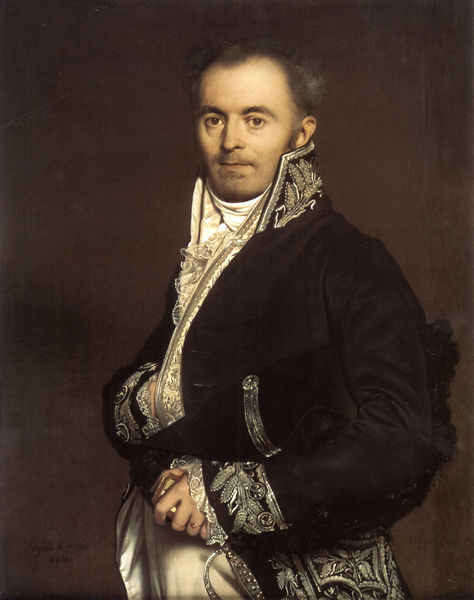
Titel: Hippolyte-Francois Devillers
Künstler: Jean-Auguste-Dominque Ingres
Institution: Zürich, Sammlung E.G.Bührle
Schlagwörter: blätter, gemälde, hand, mann, frankreich, hut, mund, nase, schwarz, weiss, bart, arm, augen, gesicht, kragen, silber, spitze, ärmel, portrait, porträt, adel, ölgemälde, dunkelblau, glatze, ring, säbel, uniform, soldat, degen, dreispitz, helm, offizier, stehkragen, geheimratsecken, verziert, männlich, silbern, stickereien, admiral, bordüren, prächtig, galauniform, poträr